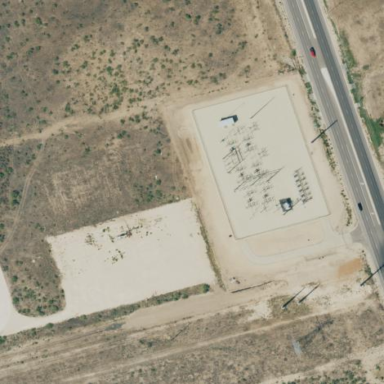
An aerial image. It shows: Distribution power substation secured by fence.